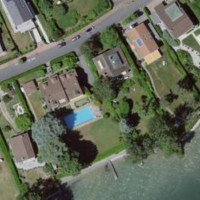
EUNIS habitat code: 54
Species observed at this site:
Juglans regia
Crocus tommasinianus
Podarcis muralis
Mergus merganser